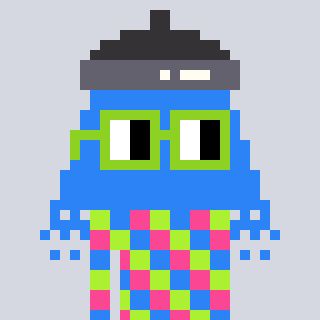
a pixel art character with square light green glasses, a shower-shaped head and a purple-colored body on a cool background